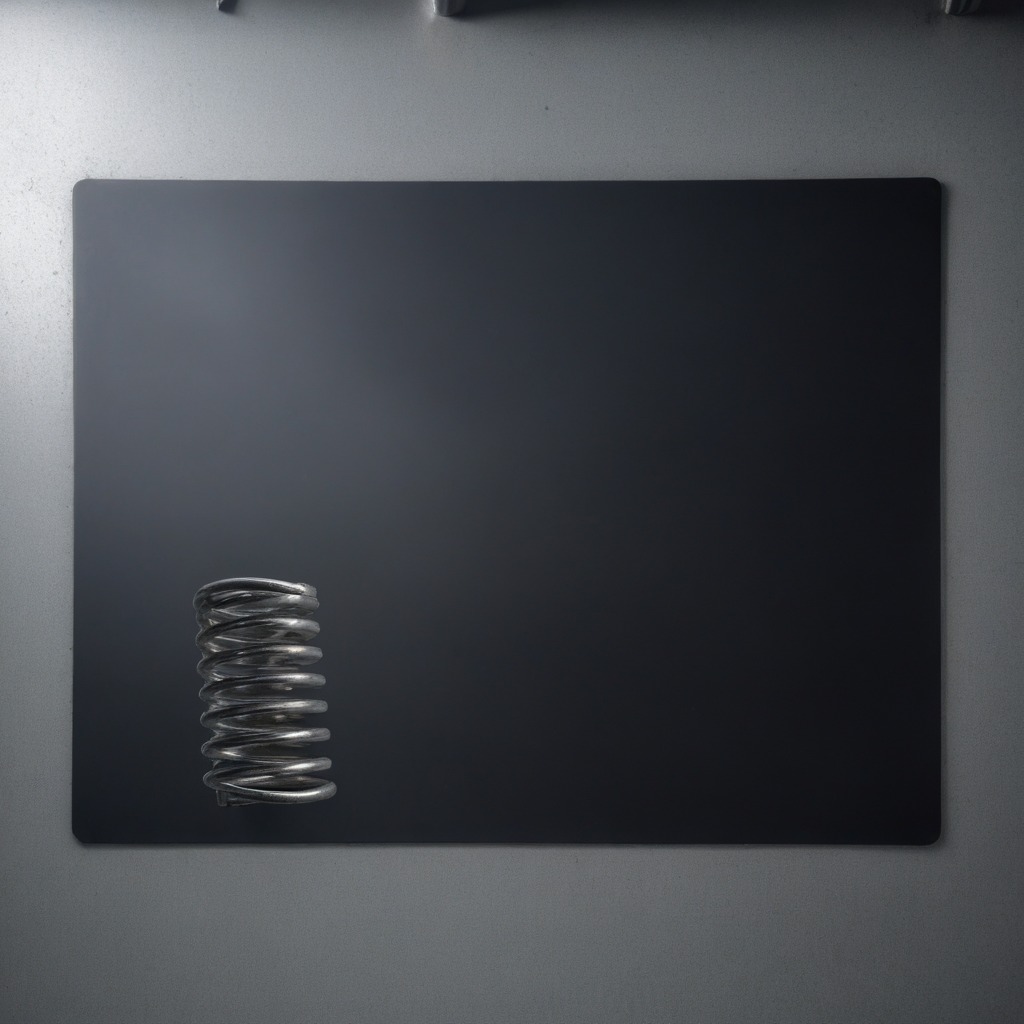
A coiled metal spring is lying on the clean granite tabletop.